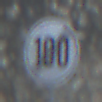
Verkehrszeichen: EndeGeschwindigkeit100
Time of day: MorningAfternoon
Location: Outdoor (Suburban)
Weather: PartlyCloudy
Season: NotSpecified
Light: Natural